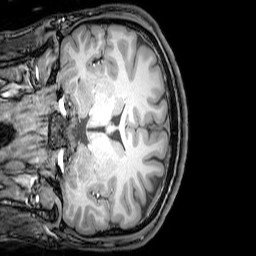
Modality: T1w
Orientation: coronal
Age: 23
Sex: male
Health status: healthy
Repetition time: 0.081 s
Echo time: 0.037 s